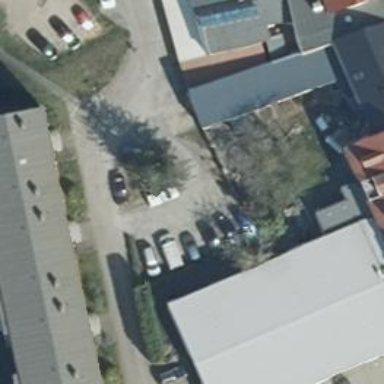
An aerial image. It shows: Parking area with dirt surface.